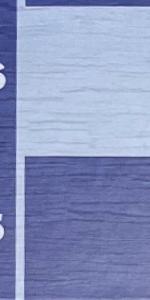
Label: Empty